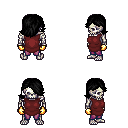
a pixel art fantasy rpg character, male body template, skeleton, maroon tunic, magenta pants, black swoop hairstyle, gold gloves, four views (front, back, left, right), 2x2 character sprite sheet, small pixel art, hard edges, no anti-aliasing